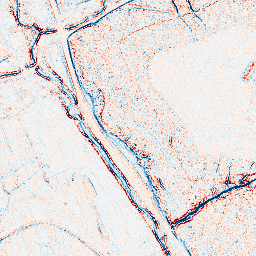
Category: edge_preserving
Decomposition family: bilateral
Decomposition parameters: d: 5
sigma_color: 25
sigma_space: 75
Upsampling method: bicubic
Upsampling parameters: scale: 4
Upsampling scale: 4